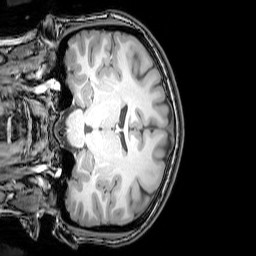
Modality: T1w
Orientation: coronal
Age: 20
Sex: female
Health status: healthy
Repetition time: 0.081 s
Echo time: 0.037 s